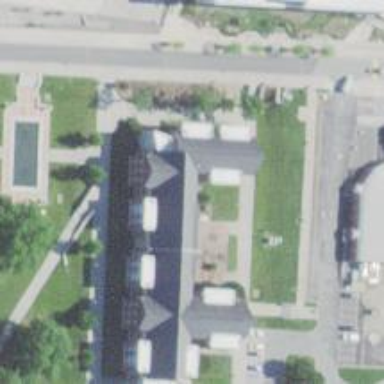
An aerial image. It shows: View of university building.